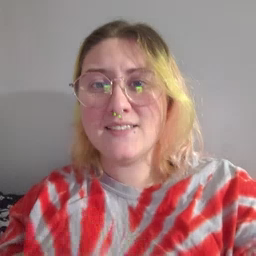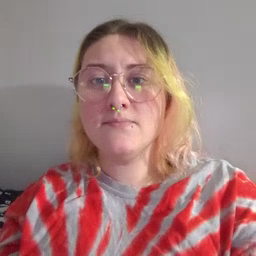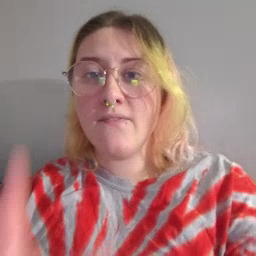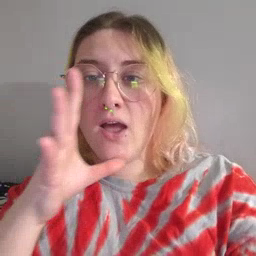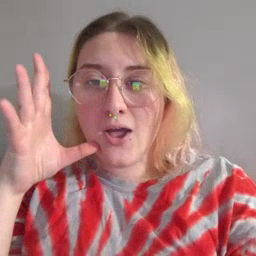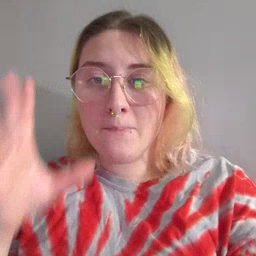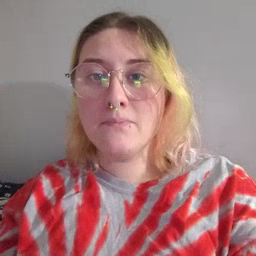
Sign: farm